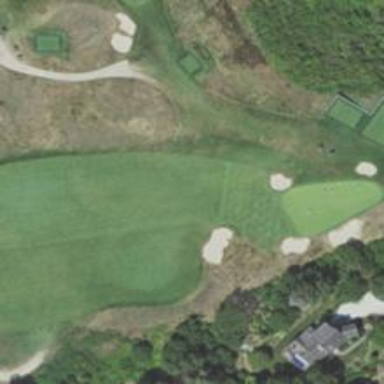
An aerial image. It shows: View of golf hole.